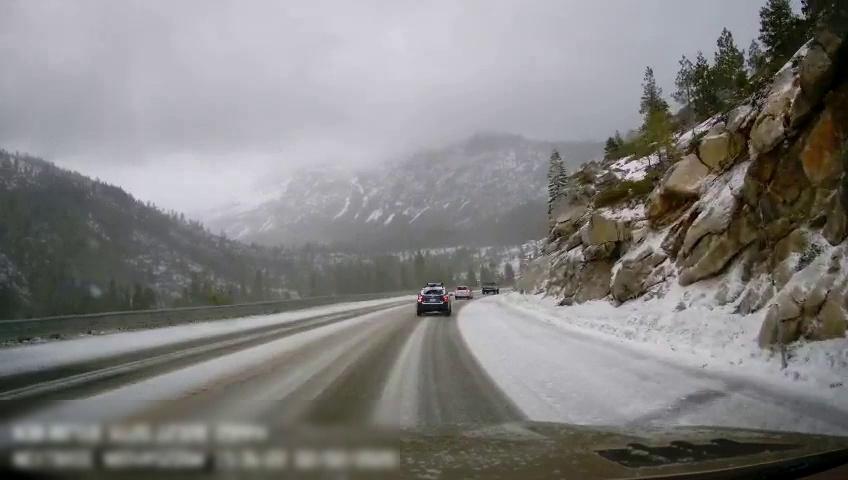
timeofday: Day
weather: Snowy
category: Drivable Space
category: Vehicles | Car
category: Vehicles | Truck
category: Vehicles | Car
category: Lanes | Current Lane